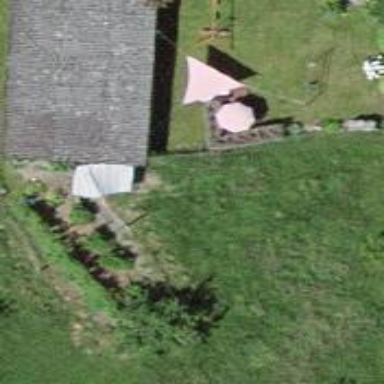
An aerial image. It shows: Barn.